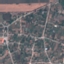
Label: Residential